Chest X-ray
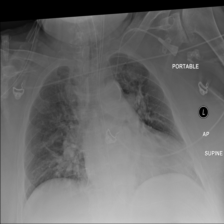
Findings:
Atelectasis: negative
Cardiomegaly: negative
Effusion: negative
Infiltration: negative
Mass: negative
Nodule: negative
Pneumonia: negative
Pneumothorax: negative
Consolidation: negative
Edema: negative
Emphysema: negative
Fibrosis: negative
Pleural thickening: negative
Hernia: negative